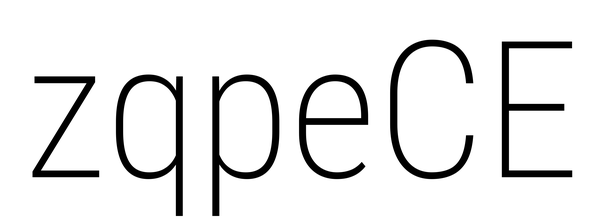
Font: Roboto_Condensed_ExtraLight